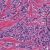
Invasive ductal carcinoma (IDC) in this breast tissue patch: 1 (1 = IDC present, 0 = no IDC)